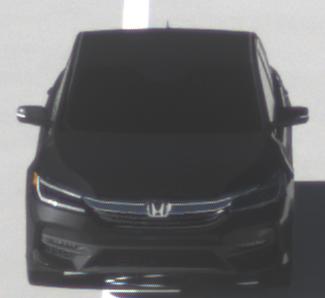
Make: Honda
Model: Accord Hybrid
Detailed model: 9. Generation
Model produced from: 2015
Model produced until: 2019
Doors: 4
Color: black
Road condition: dry road
Daytime: morning or afternoon
Contrast: high contrast